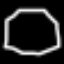
Label: octagon